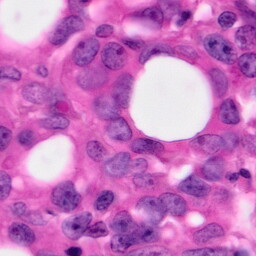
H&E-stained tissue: Pancreatic